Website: apple
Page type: account-selection
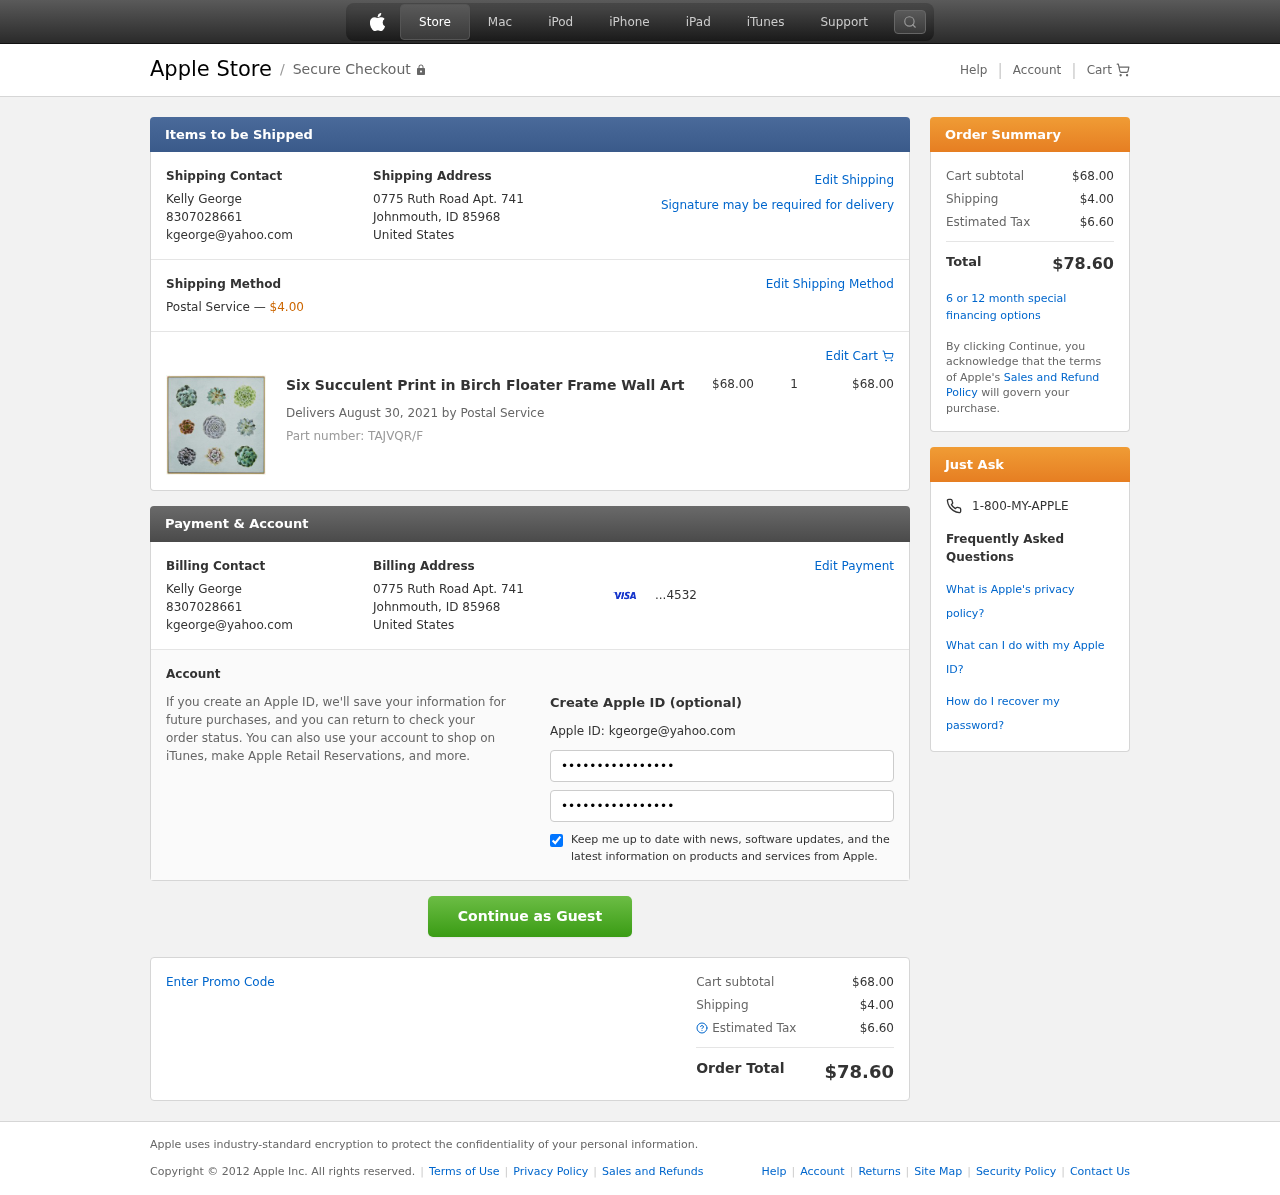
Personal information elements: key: PII_CARD_LAST4
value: ...4532
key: PII_CITY_STATE_ZIP
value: Johnmouth, ID 85968
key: PII_COUNTRY
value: United States
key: PII_EMAIL
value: kgeorge@yahoo.com
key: PII_FULLNAME
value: Kelly George
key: PII_PHONE
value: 8307028661
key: PII_STREET
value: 0775 Ruth Road Apt. 741
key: PII_FIRSTNAME
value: Kelly
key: PII_LASTNAME
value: George
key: PII_FULLNAME2
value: Kelly George
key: PII_FULLNAME3
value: Kelly George
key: PII_FIRSTNAME2
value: Kelly
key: PII_FIRSTNAME3
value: Kelly
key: PII_LASTNAME2
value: George
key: PII_LASTNAME3
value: George
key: PII_FIRSTNAME_DERIVED
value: Kelly
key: PII_LASTNAME_DERIVED
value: George
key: PII_FULLNAME_DERIVED
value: Kelly George
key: PII_NAME_FULL_DERIVED
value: Kelly George
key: PII_PHONE_LINE
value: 8661
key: PII_PHONE_SUFFIX
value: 8661
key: PII_PHONE2
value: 8307028661
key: PII_PHONE3
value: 8307028661
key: PII_PHONE_NUMERIC
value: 8307028661
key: PII_PHONE_LINE_NUMERIC
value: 8661
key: PII_PHONE_SUFFIX_NUMERIC
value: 8661
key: PII_PHONE2_NUMERIC
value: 8307028661
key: PII_PHONE3_NUMERIC
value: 8307028661
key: PII_PHONE_DIGITS
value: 8307028661
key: PII_PHONE_LAST4
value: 8661
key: PII_EMAIL2
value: kgeorge@yahoo.com
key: PII_EMAIL3
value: kgeorge@yahoo.com
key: PII_STREET2
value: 0775 Ruth Road Apt. 741
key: PII_CITY_STATE_ZIP2
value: Johnmouth, ID 85968
Product elements: key: PRODUCT1_NAME
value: Six Succulent Print in Birch Floater Frame Wall Art
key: PRODUCT1_PRICE
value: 68
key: PRODUCT1_QUANTITY
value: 1
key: PRODUCT_PART_NUMBER
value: Part number: TAJVQR/F
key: PRODUCT_TOTAL
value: $68.00
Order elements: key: ORDER_SHIPPING_COST
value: $4.00
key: ORDER_DELIVERY_DATE
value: Delivers August 30, 2021 by Postal Service
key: ORDER_SUBTOTAL
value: $68.00
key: ORDER_TAX
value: $6.60
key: ORDER_TOTAL
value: $78.60